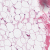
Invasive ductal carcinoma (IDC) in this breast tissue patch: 0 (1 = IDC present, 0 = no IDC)